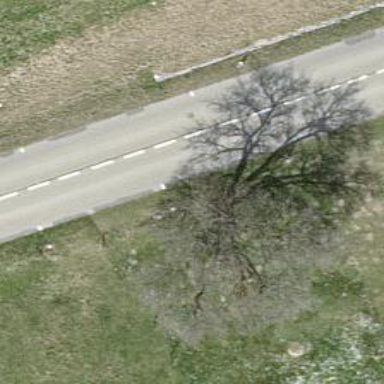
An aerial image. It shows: Single tag "natural: tree."